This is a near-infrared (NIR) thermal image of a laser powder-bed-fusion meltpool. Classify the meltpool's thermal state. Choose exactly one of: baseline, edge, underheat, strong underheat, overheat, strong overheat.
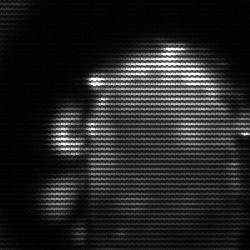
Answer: baseline